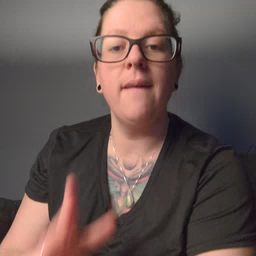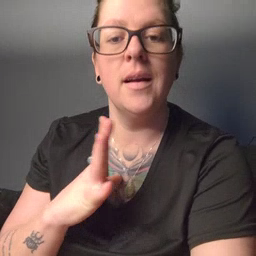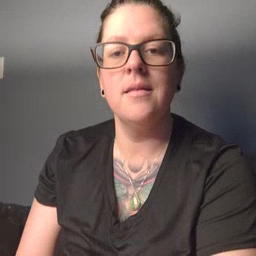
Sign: fine